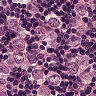
Metastatic tissue present: yes